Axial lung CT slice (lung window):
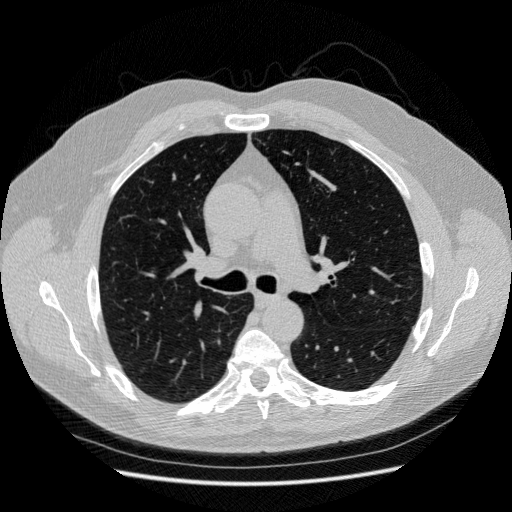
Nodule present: no